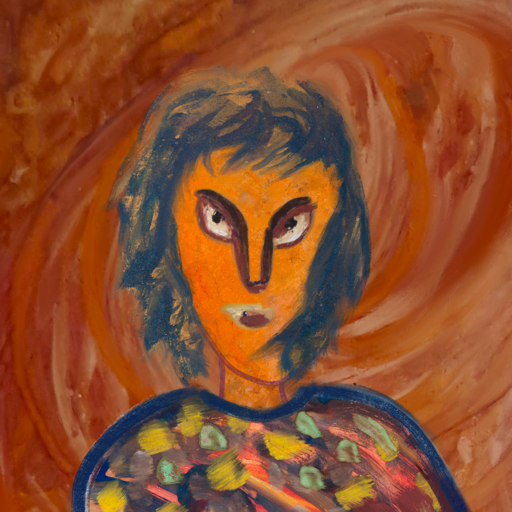
Background: Pious_Lady, Head And Neck Front: Hypocrite, Face Front: After_Raid, Bust: Mother_And_Son_Mother, Hair Front: InTheSun, Head Accessory: Blank, Second Necklace: Blank, Necklace: Blank, Baby: Blank